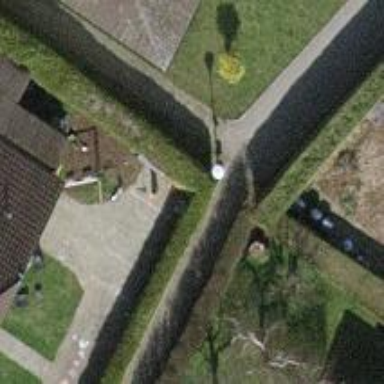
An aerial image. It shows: Hedge acting as barrier.